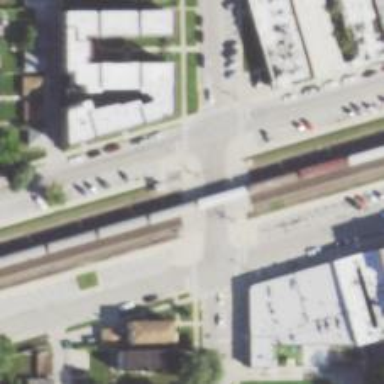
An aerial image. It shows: Railway crossing.